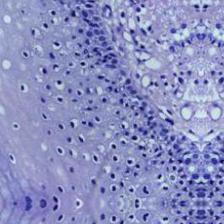
Diagnosis: Normal